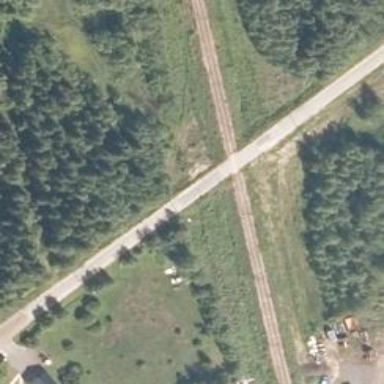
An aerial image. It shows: Railway track classified as B1.